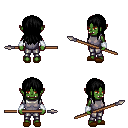
a pixel art fantasy rpg character, female body template, orc, green skin, steel chest armor, metal pants, black unkempt hairstyle, white cloth bracers, brown slippers, spear, four views (front, back, left, right), 2x2 character sprite sheet, small pixel art, hard edges, no anti-aliasing